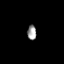
Tissue: prostate
Cell type: T cells
Senescence score: 0.7172
Nuclear area (px): 127
Mean DAPI intensity: 159.583